What has changed from the first image to the second?
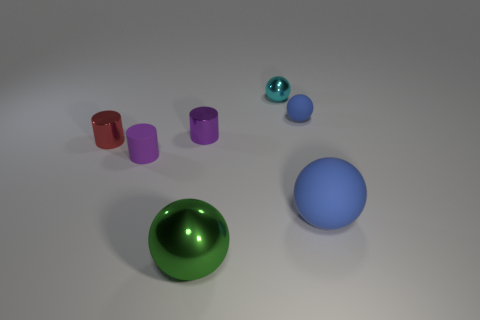
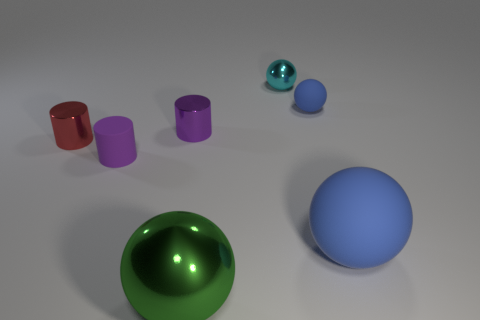
the large matte object is in a different location
the big blue matte object moved
the large blue object changed its location
the large blue rubber ball in front of the purple shiny object is in a different location
the large blue rubber ball that is in front of the red shiny cylinder changed its location
the big blue rubber sphere in front of the tiny red shiny object moved